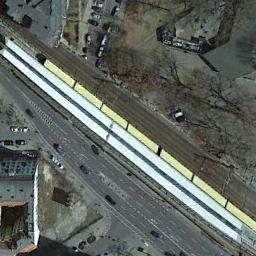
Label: railway